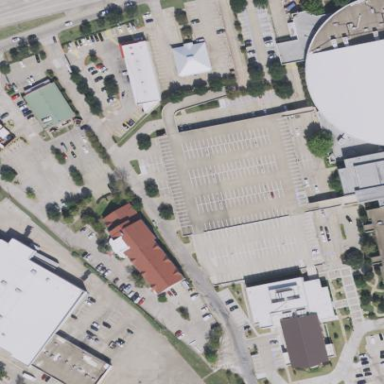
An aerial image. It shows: Multi-storey parking building with concrete surface.